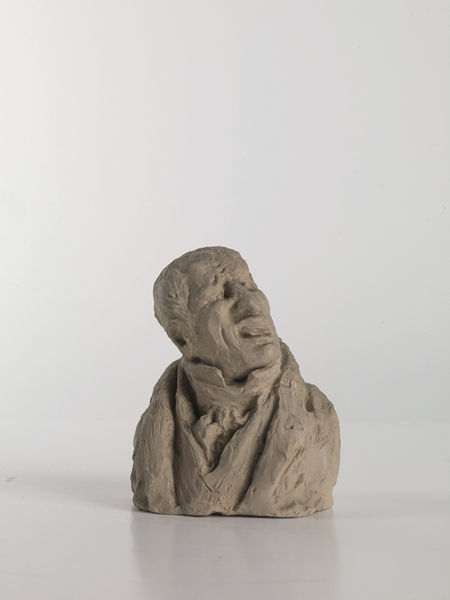
Titel: Unbekannter
Künstler: Honoré Daumier
Standort: Karlsruhe
Institution: Staatliche Kunsthalle Karlsruhe
Schlagwörter: haut, kopf, mann, schatten, umhang, gelb, braun, brust, frankreich, haar, holz, marmor, mund, nase, ohr, skizze, stirn, weiss, blick, tuch, beige, muster, rock, schleife, anzug, bart, hemd, jacke, augen, falten, gesicht, kleidung, kragen, mensch, stein, bildnis, blicken, hals, herr, portrait, porträt, erde, auge, figur, haare, mantel, augenbrauen, bruststück, kinn, lippen, ohren, schräg, schulter, schultern, keramik, skulptur, statue, ton, wangen, modell, haltung, studie, moderne, lehm, modern, karikatur, krawatte, dichter, büste, glatze, halstuch, seitenansicht, mimik, plastik, wange, augenbraue, fliege, hemdkragen, jackett, oberkörper, revers, sakko, jacket, weste, geneigt, foto, oben, offen, maske, torso, mundwinkel, hakennase, karrikatur, revolution, bürger, stehkragen, entwurf, gedreht, halbglatze, daumier, kravatte, zähne, halbfigurig, stirnglatze, grimasse, runzeln, hilfe, schmerz, schreien, zunge, halb, aristokrat, müde, erhoben, backe, binder, halsbinde, bozzetto, geöffnet, fragend, vorlage, verdreht, miniatur, schrei, abgeschnitten, kurzhaar, grotesk, unglücklich, fratze, bildhauer, rufen, nach oben, holzskulptur, verzerrt, überrascht, männerbüste, zweifel, jean, tabu, überraschung, mud, fragen, leidend, stirnrunzeln, shatten, honore, zweifelnd, portraitbüste, tucvh, porträtbüste, blick nach oben, mannä, jabbot, 1900, 1800, 1850, naswe, ascott, nörgler, nörgeln, modulliert, citoyen, gesicgt, giullaume, irritiert